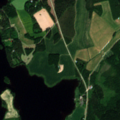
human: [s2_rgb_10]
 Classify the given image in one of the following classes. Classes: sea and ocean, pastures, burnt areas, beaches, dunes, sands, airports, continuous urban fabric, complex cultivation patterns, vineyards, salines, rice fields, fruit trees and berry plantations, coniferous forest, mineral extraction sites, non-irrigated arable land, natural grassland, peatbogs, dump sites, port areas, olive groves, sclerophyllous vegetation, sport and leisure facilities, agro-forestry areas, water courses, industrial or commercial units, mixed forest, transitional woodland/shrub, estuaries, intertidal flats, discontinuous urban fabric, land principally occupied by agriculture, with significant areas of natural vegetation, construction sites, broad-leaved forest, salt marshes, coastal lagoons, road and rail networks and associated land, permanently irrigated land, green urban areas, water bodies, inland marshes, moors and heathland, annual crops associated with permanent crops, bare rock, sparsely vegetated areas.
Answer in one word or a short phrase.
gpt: land principally occupied by agriculture, with significant areas of natural vegetation, coniferous forest, mixed forest, water bodies